Interaction volume radius: 5 \u00c5
Interaction volume height: 30 \u00c5
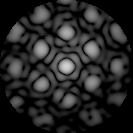
Disorder parameter: 0.277